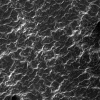
Atmospheric dust classification: not_dusty